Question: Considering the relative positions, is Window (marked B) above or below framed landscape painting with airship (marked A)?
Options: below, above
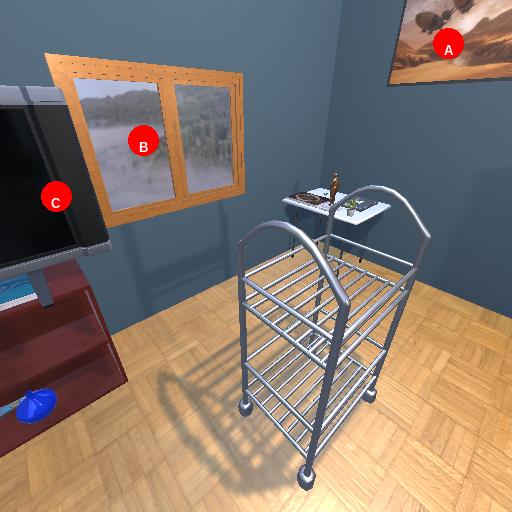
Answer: below